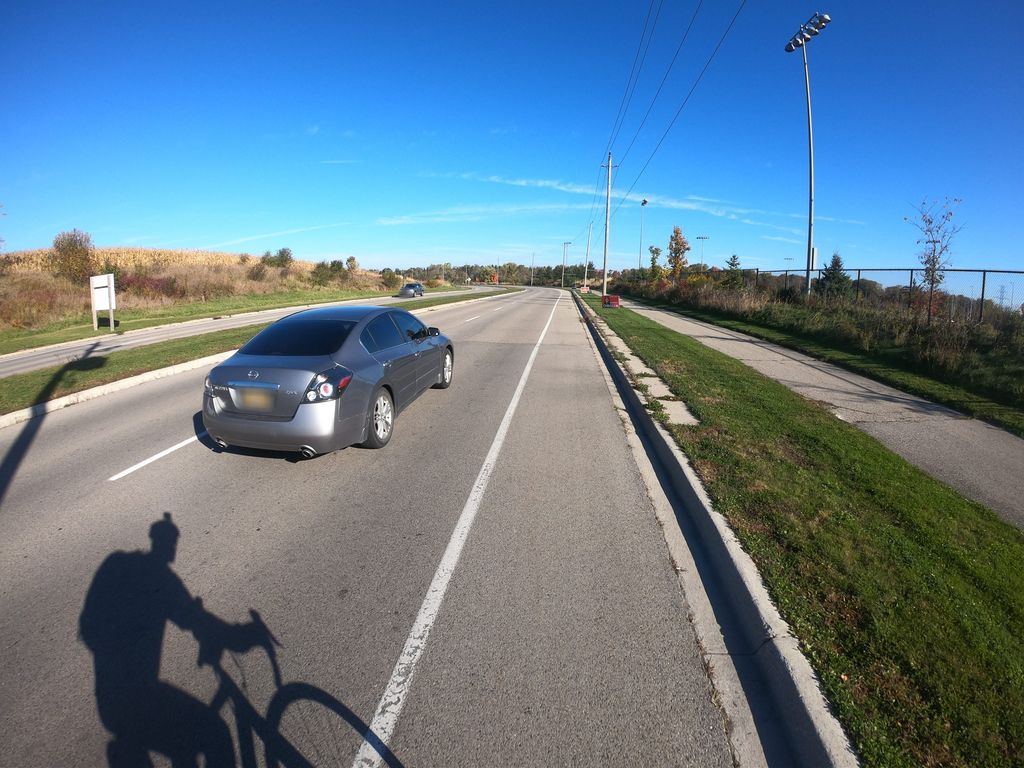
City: kitchener-waterloo